Field crop: maize
Growth stage: 1
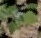
Species: chenopodium